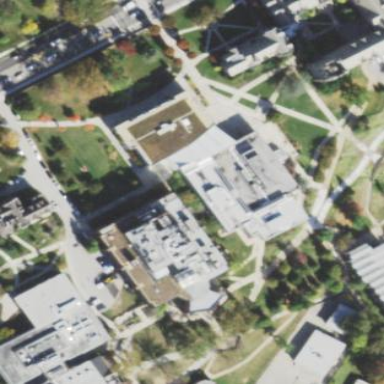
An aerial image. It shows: Library building.